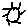
Label: sun